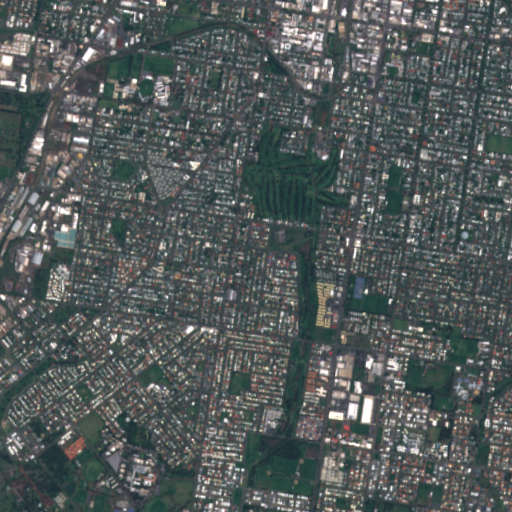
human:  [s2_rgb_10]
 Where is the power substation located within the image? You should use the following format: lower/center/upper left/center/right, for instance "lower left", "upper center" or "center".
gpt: The power substation is located in the center of the image.
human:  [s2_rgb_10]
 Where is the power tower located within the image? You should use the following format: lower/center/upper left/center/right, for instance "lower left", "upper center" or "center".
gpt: The power tower is located in the center of the image.
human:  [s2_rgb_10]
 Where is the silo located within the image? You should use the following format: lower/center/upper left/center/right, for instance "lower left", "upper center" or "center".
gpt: The silo is located in the upper left of the image.
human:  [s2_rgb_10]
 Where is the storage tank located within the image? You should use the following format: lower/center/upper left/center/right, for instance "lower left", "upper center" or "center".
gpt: The storage tank is located in the upper left of the image.
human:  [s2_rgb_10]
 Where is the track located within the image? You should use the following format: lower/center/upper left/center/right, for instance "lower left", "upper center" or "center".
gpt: The track is located in the upper left of the image.
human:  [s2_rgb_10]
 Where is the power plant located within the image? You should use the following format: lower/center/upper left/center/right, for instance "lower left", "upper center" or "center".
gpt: There is no power plant in the image.